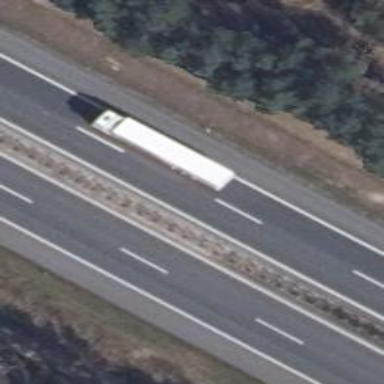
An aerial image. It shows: Asphalt motorway.